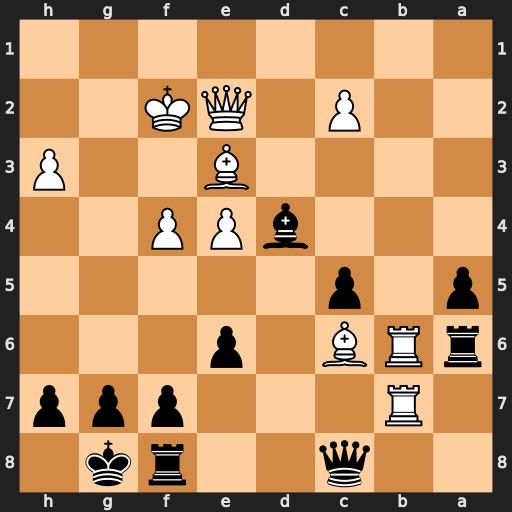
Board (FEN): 2q2rk1/1R3ppp/rRB1p3/p1p5/3bPP2/4B2P/2P1QK2/8
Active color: b
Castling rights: -
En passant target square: -
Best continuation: Rxb6 Rxb6 Qc7 Ra6 Qxf4+